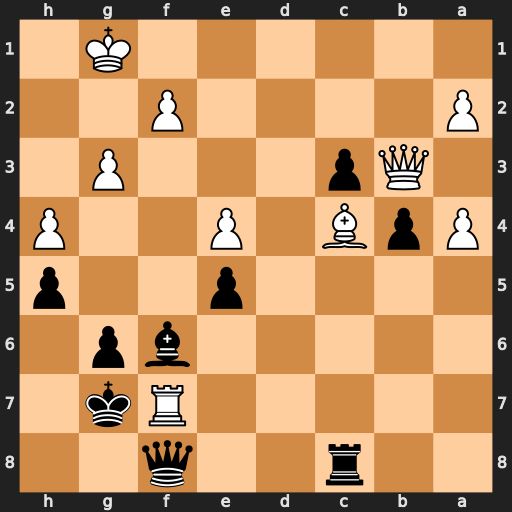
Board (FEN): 2r2q2/5Rk1/5bp1/4p2p/PpB1P2P/1Qp3P1/P4P2/6K1
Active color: b
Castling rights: -
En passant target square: -
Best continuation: Qxf7 Bxf7 c2